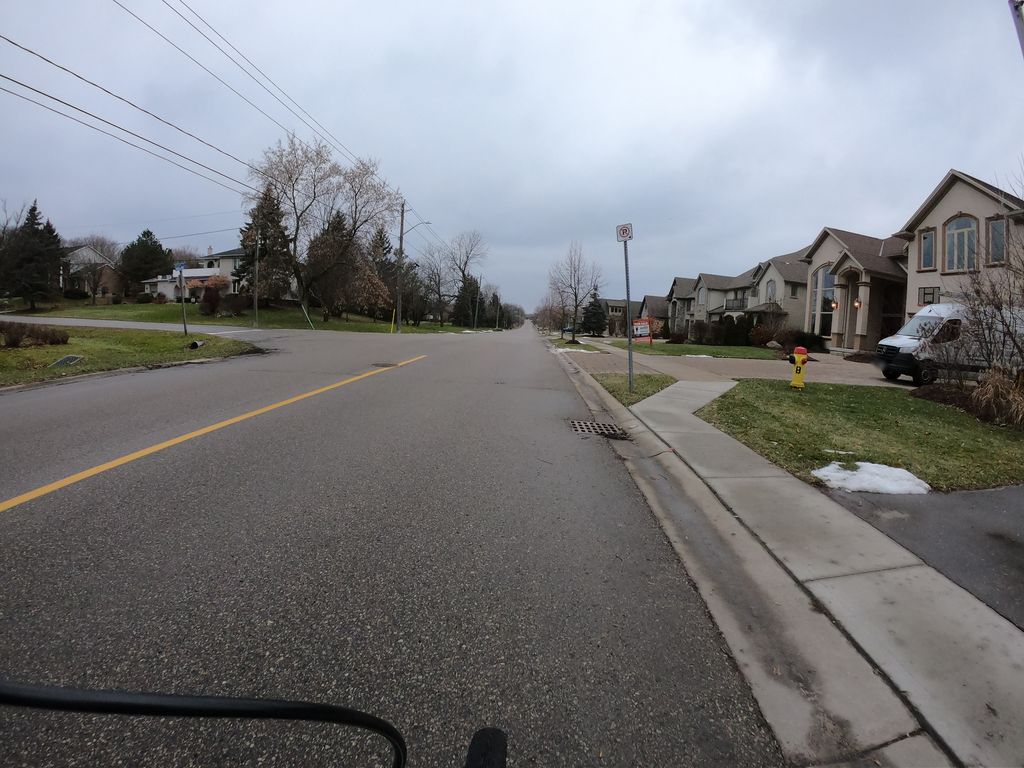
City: kitchener-waterloo